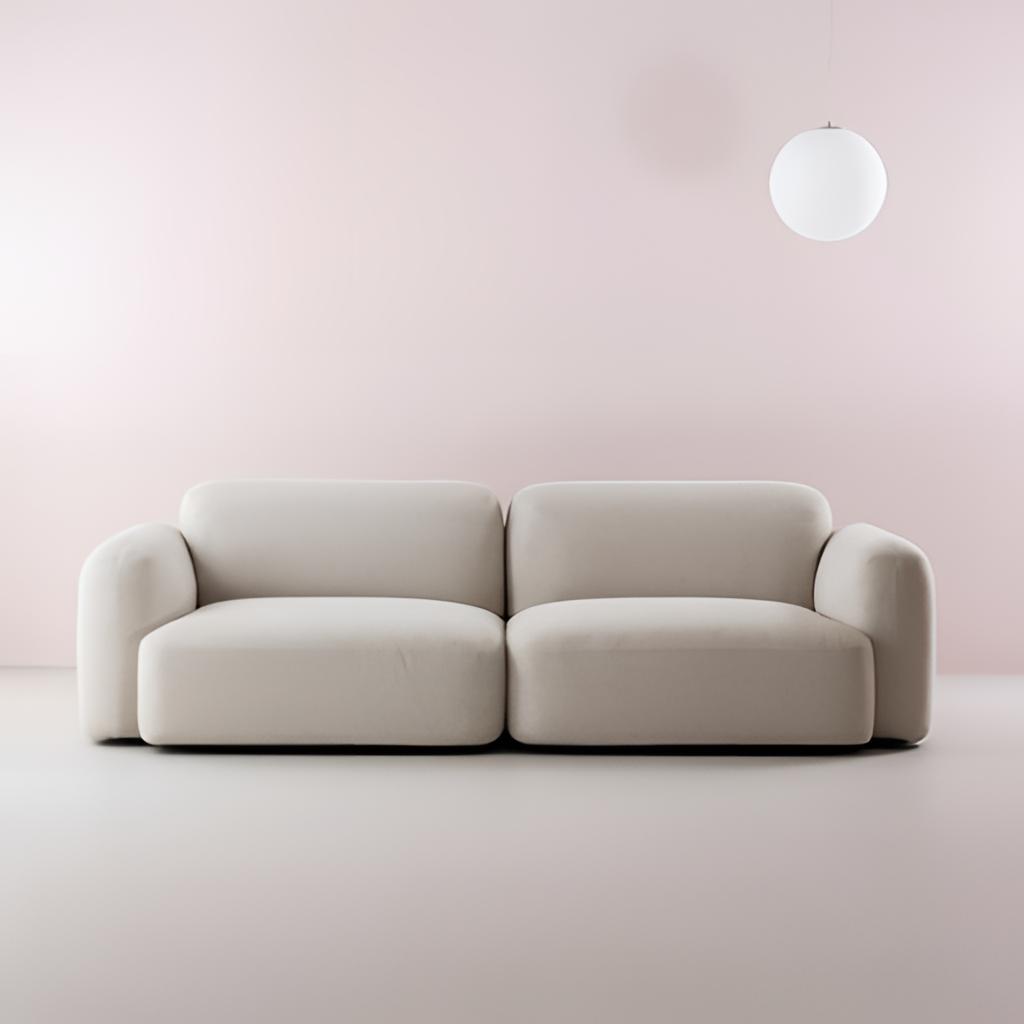
beige fabric sofa, living room, paint wallpaper, with solid pattern, beige tile flooring, with large square pattern, minimalist